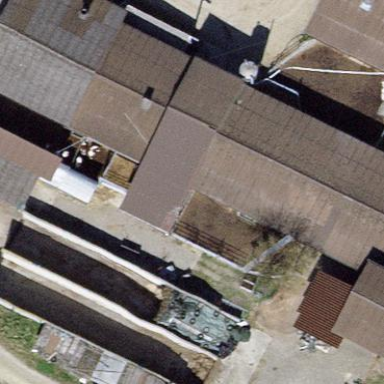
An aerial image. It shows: Sty building.